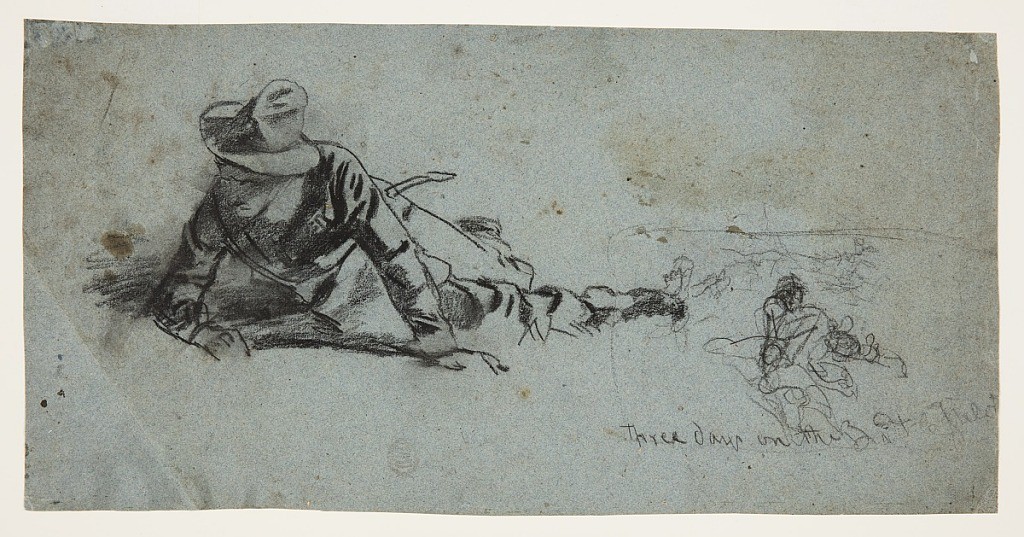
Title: Three Days on the Front
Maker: Winslow Homer, American, 1836–1910
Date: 1863–64
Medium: Black and white chalk on blue paper
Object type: Drawing
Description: A wounded soldier attempts to rise off the ground. Vague sketches of figures appear at right.